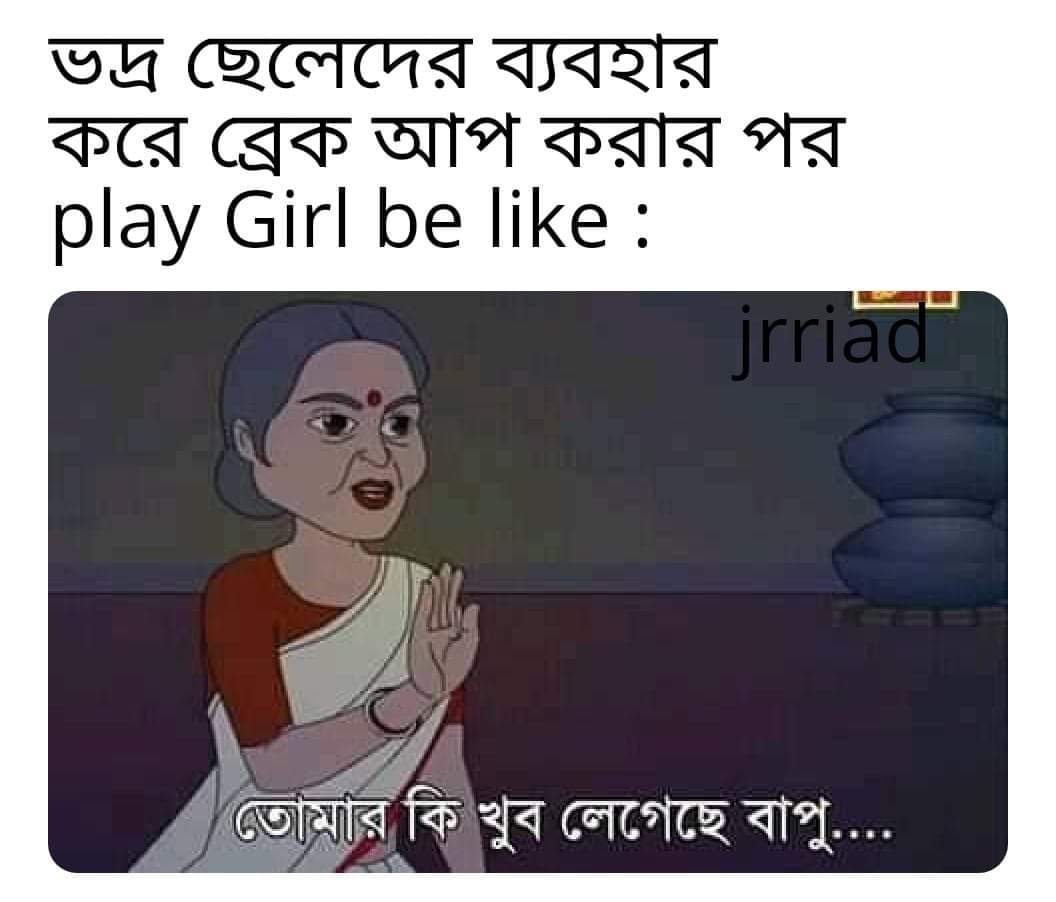
Caption: ভদ্র ছেলেদের ব্যবহার করে ব্রেক আপ করার পর play girl be like :   তোমার কি খুব লেগেছে বাপু ......
Label: hate